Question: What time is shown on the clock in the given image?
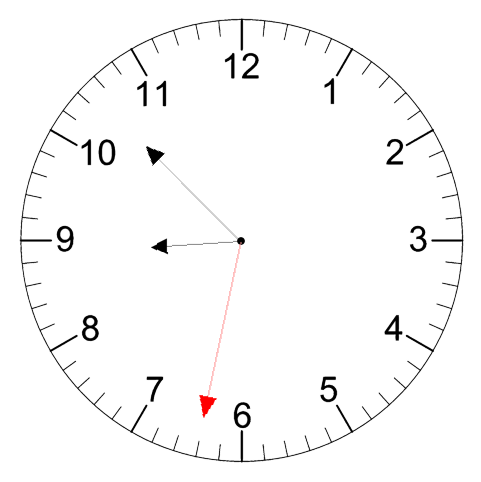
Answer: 08:52:32